Field crop: maize
Growth stage: 1
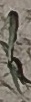
Species: sorghum